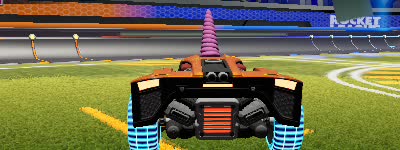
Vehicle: breakout